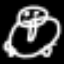
Label: frog